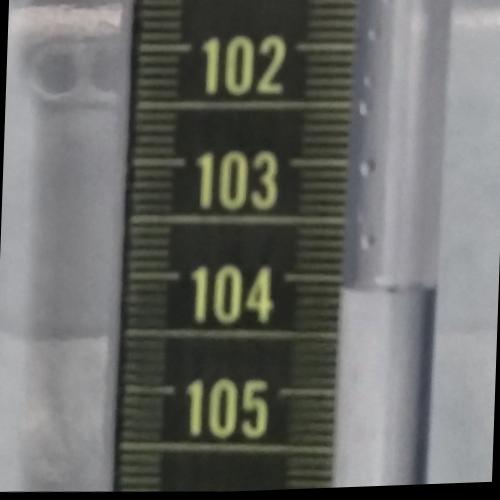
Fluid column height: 104.1 cm